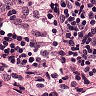
Metastatic tissue present: no